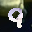
Label: 9